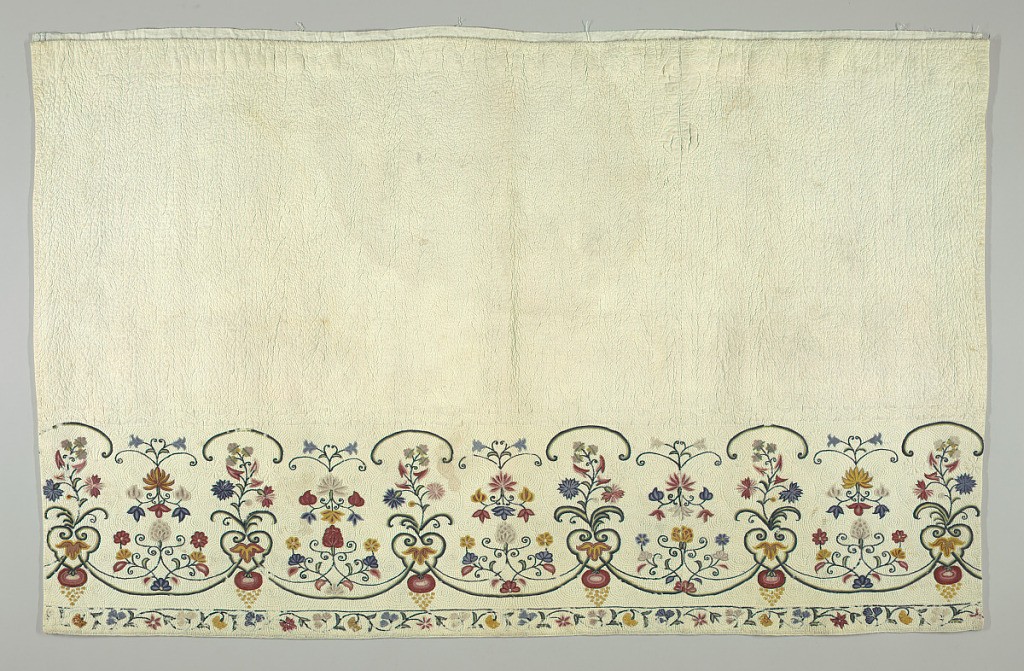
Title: Quilting
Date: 1700–1750
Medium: cotton, linen, wool Technique: embroidered; quilted plain weave
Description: One half of a woman's skirt, white cotton, backed with linen, quilted; wide border at bottom embroidered in polychrome wool. Border design: Quilting, small circular pattern, spiral ending in flower heads. embroidery, arrangement of alternating flower sprays, formally arranged, connected below with curving lines, and with shorter curves above, suggesting broken enframement. Reds, blues, yellows, pinks, lavendar, drab. Many flowers and leaves outlined in different colors. Narrow  guard border below, of trailing vine. Stitches, chain and herring bone. Note that the quilting is worked through the lining, but embroidery is entirely on surface. Body of skirt is quilted in simple zig zag, perpendicular. Pocket hole at top, now stitched together. Stitches using wool: chain, buttonhole. Quilted with linen thread through back layer of sheer cotton plain weave with inner layer of cotton wadding in upper section and in border band cotton cord inserted through back between rows of stitches.